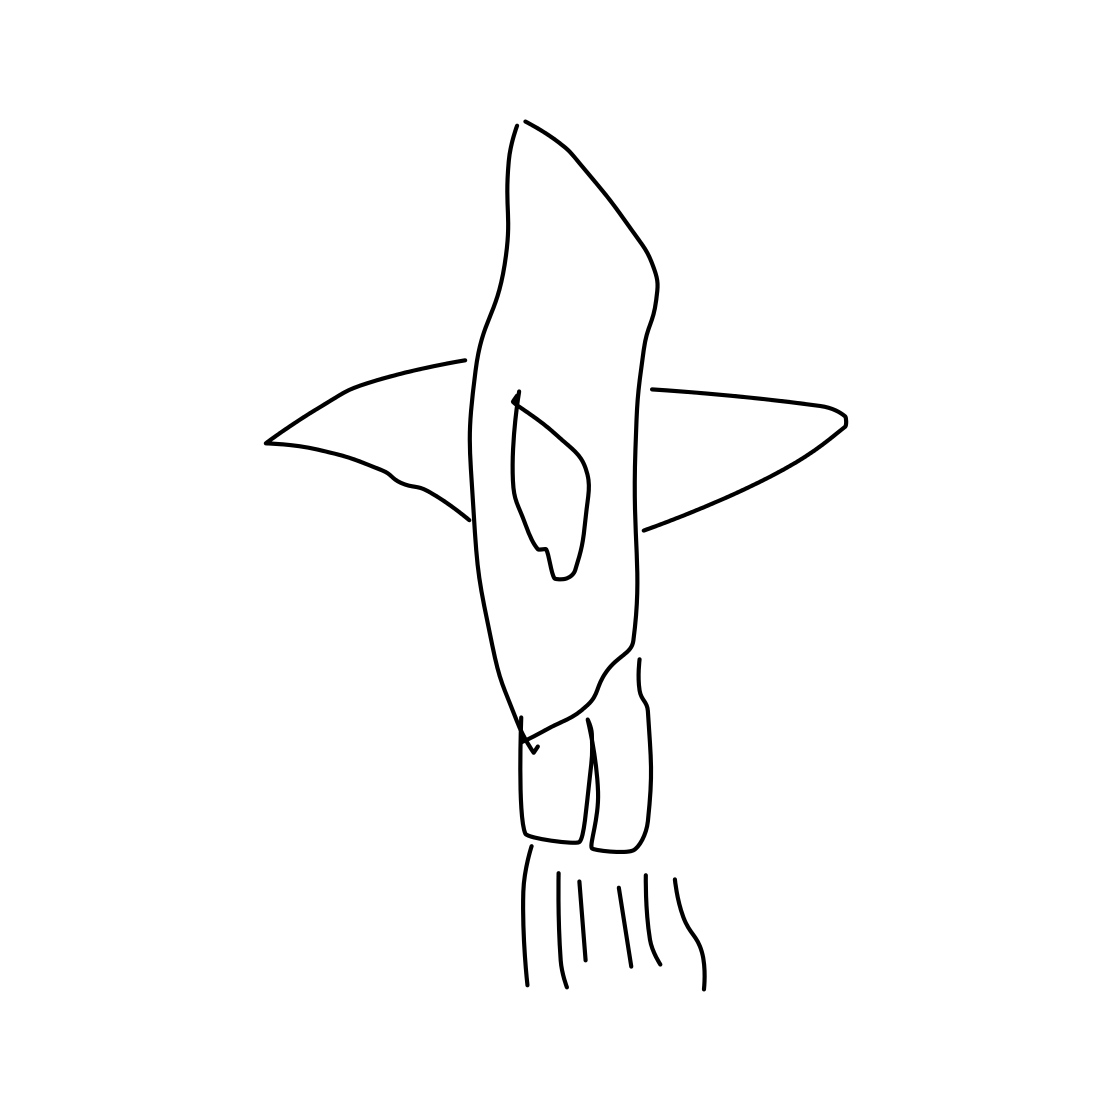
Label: space shuttle